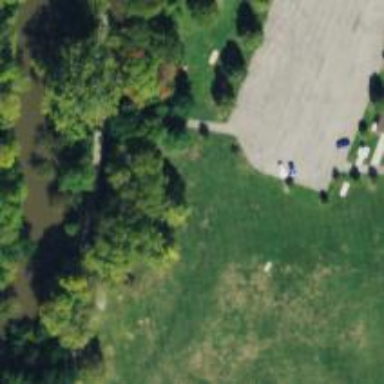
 specifically designed for the sport of disc golf."